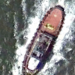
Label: Towing_vessel